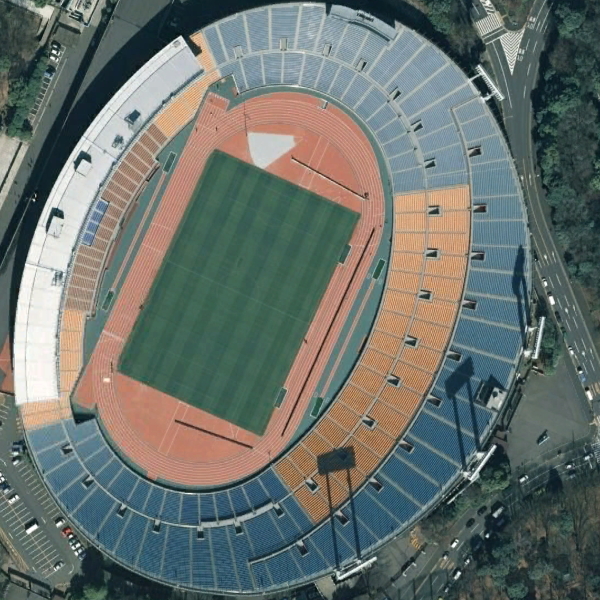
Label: Stadium